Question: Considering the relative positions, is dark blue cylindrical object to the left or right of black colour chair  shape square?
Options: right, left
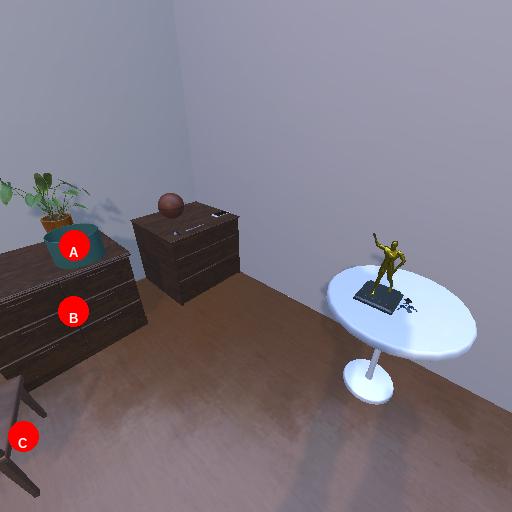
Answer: right